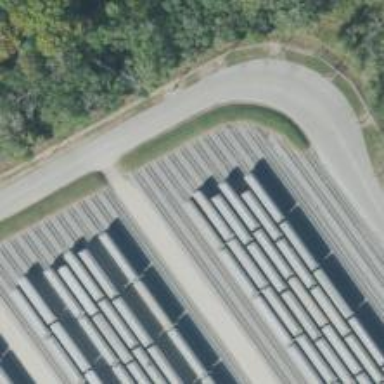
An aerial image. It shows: Railway yard in service.